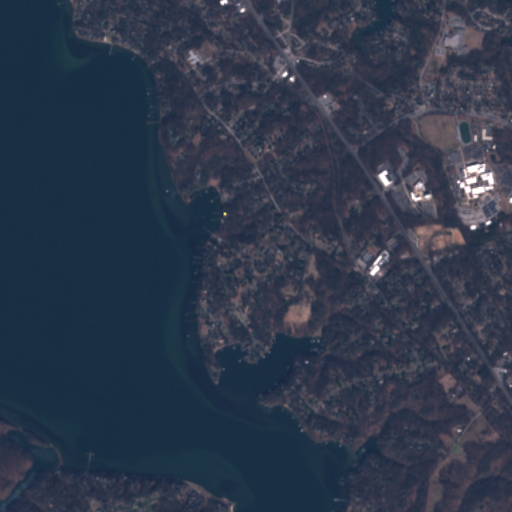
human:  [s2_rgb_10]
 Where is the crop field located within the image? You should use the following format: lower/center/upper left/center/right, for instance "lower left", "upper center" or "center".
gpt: The crop field is located in the center of the image.
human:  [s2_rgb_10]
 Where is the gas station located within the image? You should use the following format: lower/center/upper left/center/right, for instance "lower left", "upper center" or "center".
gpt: The gas station is located in the upper center of the image.
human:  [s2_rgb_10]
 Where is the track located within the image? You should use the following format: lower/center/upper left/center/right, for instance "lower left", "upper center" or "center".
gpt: The track is located in the upper right of the image.
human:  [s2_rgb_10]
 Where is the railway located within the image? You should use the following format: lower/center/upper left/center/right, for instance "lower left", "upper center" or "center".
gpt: The railway is located in the upper center of the image.
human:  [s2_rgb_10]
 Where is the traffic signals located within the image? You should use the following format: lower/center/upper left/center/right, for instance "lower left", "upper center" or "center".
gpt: The traffic signals is located in the upper right of the image.
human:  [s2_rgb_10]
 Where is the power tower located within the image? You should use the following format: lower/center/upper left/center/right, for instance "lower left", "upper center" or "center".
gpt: There is no power tower in the image.